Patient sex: M
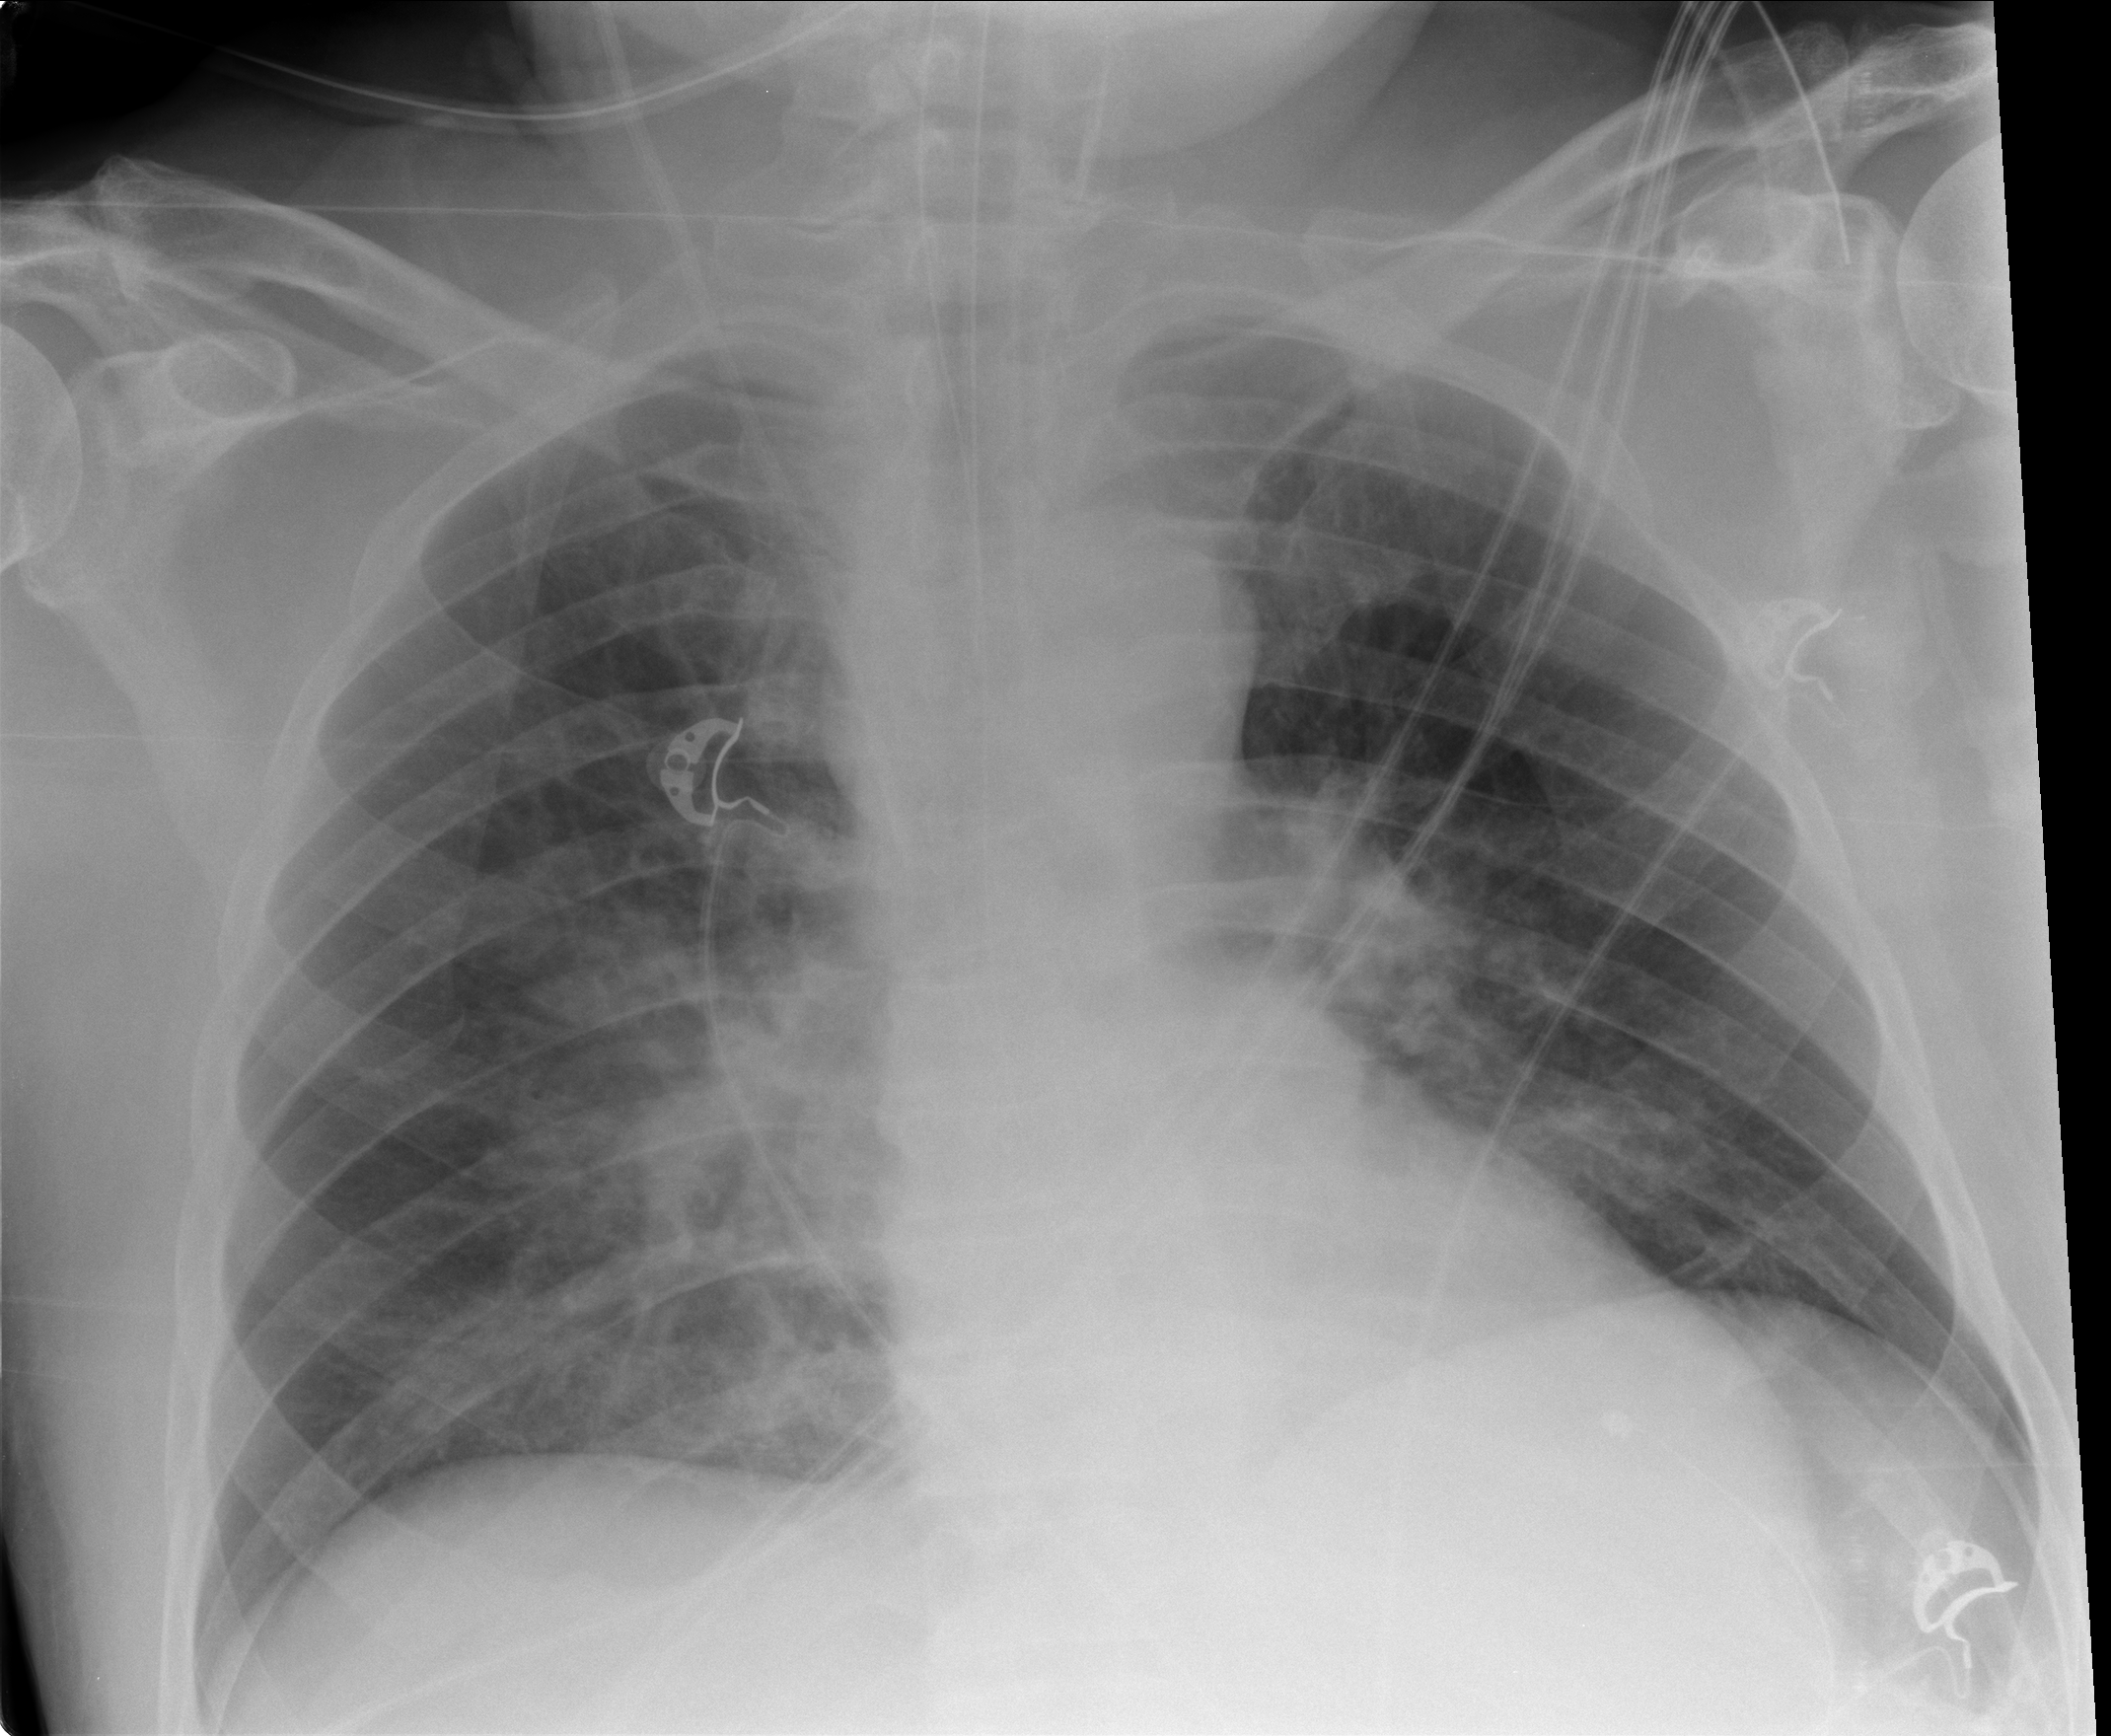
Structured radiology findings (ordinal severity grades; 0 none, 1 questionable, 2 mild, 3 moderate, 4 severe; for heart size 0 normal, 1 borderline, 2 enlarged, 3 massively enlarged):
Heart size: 0
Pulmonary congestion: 2
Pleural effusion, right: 0
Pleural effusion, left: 0
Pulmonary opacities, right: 3
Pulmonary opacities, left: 0
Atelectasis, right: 0
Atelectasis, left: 0